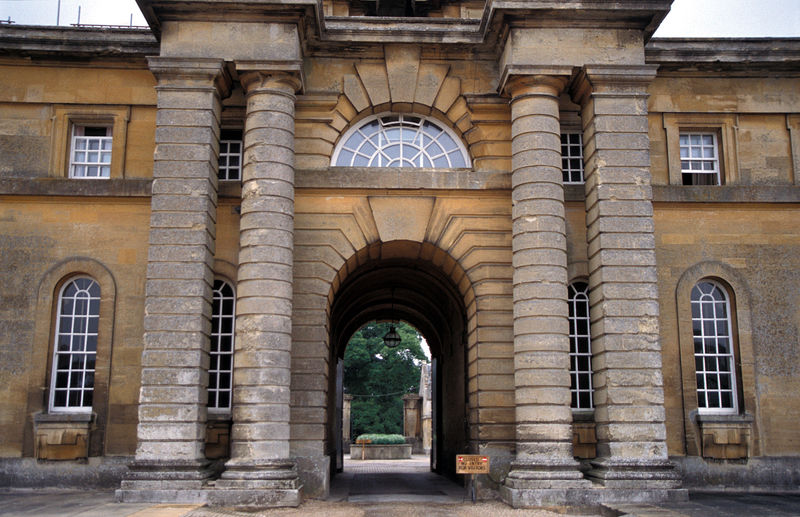
Titel: Tor zum westlichen Wirtschaftshof vom Haupthof
Künstler: John Vanbrugh
Standort: Woodstock, Oxfordshire
Institution: Blenheim Palace
Schlagwörter: blau, himmel, weiß, wolken, bäume, gelb, grün, ocker, sand, braun, fenster, glas, grau, lampe, laterne, orange, pfeiler, strasse, säule, säulen, blick, dach, gebäude, haus, park, schloss, weg, beige, architektur, sockel, stein, steine, schilf, gitter, pflanzen, brunnen, rund, vorbau, kanneliert, sommer, bogen, fassade, pflaster, mauer, sprossenfenster, hof, pilaster, rundbogen, detail, symmetrie, durchgang, tor, foto, fotografie, photographie, bögen, eingang, schild, innenhof, schmutz, berlin, durchblick, eckig, sprossen, torbogen, mauerwerk, architrav, kapitelle, photo, halbrund, fries, portal, rustika, schlussstein, tore, sims, gesims, quader, fensterscheibe, sandstein, farbfoto, mezzanin, manierismus, beet, einfahrt, geschosse, dachau, basis, streben, aufnahme, nazi, rillen, höfe, fesnter, quadratisch, verschmutzt, kranzgesims, aufriss, profanbau, attika, durchfahrt, rundbogenfenster, basen, rustica, zweistöckig, bogenfenster, halbbogen, lunette, druchgang, verboten, rundsäulen, pfeilen, quadratische, a4rchitrave, rustizierungen, nationasozialistisch, reingang, holzschild, säzle